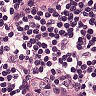
Metastatic tissue present: no